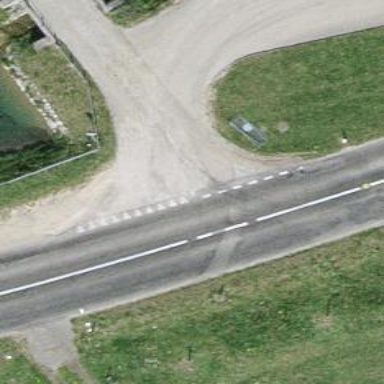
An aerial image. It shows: Tertiary road.